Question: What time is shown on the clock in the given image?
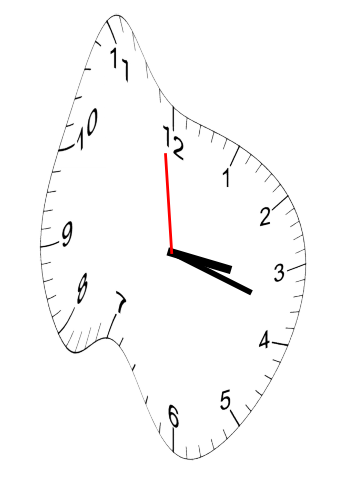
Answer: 03:17:59